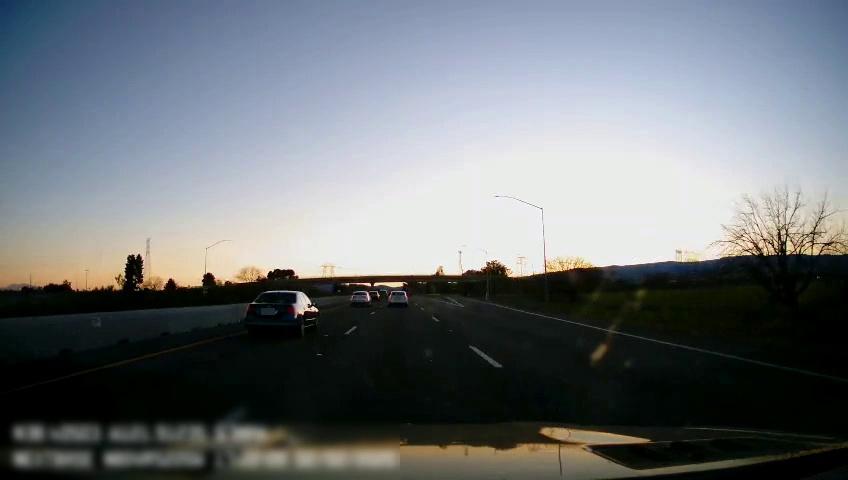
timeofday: Day
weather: Sunny
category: Drivable Space
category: Vehicles | Car
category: Vehicles | Car
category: Vehicles | Car
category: Vehicles | Car
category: Lanes | Current Lane
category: Lanes | Current Lane
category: Lanes | Alternate Lane
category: Lanes | Alternate Lane
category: Lanes | Alternate Lane
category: Lanes | Alternate Lane